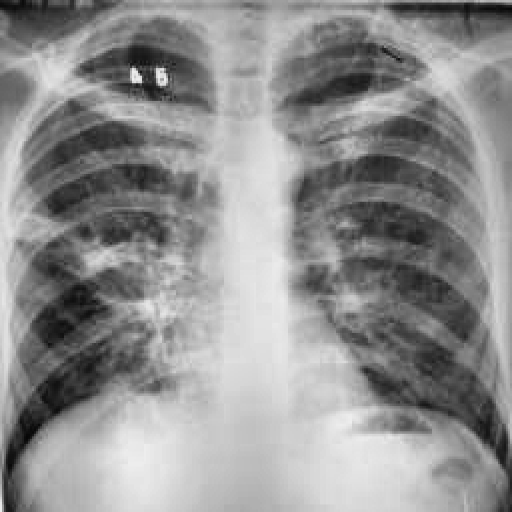
Finding: TUBERCULOSIS